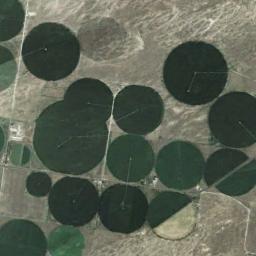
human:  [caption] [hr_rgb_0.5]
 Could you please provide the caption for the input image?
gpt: Several dark green circular farmlands with different radii are neatly arranged on the wasteland .

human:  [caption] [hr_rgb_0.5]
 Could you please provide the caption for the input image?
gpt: Many neatly arranged circular farmland with a mix of dark green, Light green and tan .

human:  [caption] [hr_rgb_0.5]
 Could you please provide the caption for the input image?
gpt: Some green circle farmland are in the bare land .

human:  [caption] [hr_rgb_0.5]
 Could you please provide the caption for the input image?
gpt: Round fields are not the same color .

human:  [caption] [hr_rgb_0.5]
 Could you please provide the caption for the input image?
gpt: There are many circular farmlands of different sizes arranged neatly .